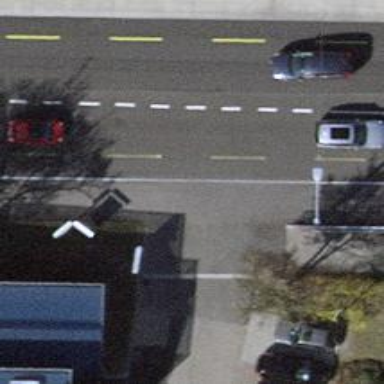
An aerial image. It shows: Unmarked crossing with traffic calming table on the road.